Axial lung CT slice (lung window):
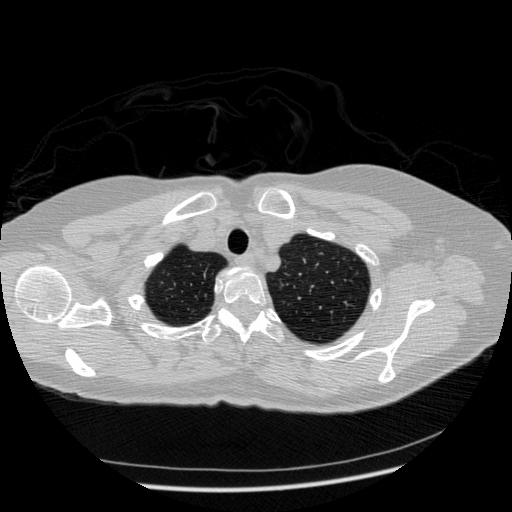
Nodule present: no